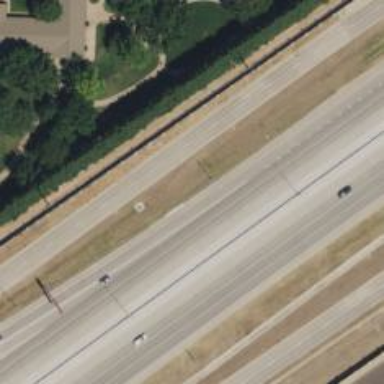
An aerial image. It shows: Motorway junction.